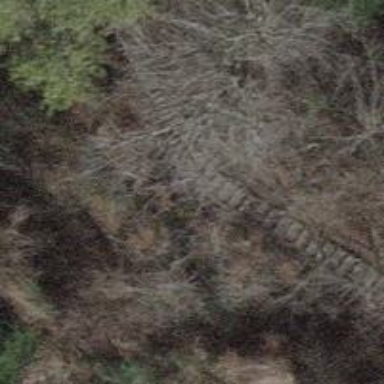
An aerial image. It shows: Steps with gravel surface.